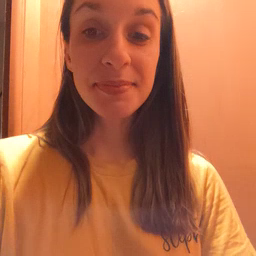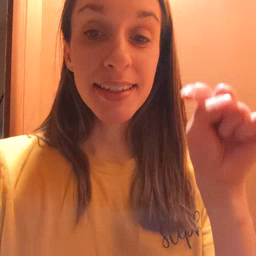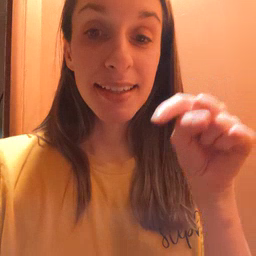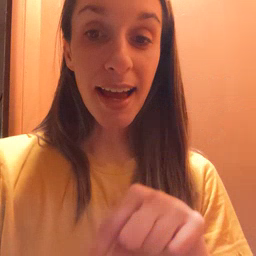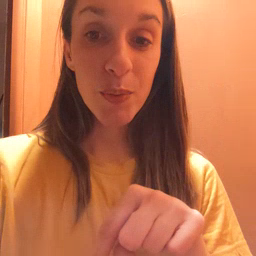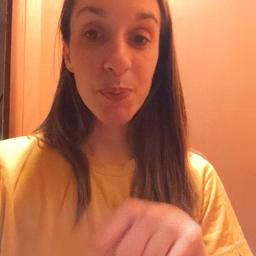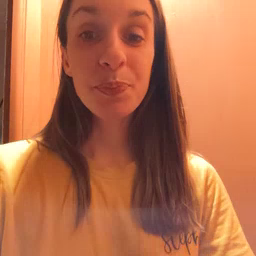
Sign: down